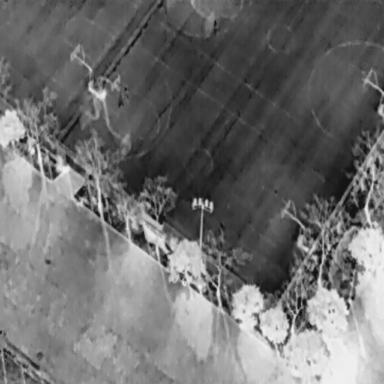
There are three People in the infrared image.